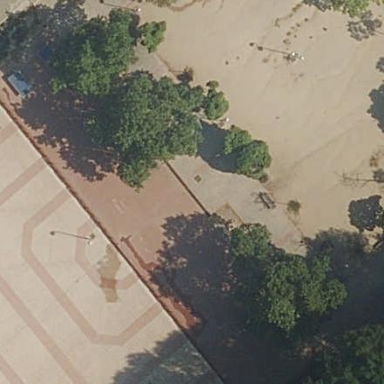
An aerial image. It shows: Playground area for leisure land.